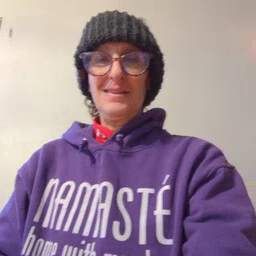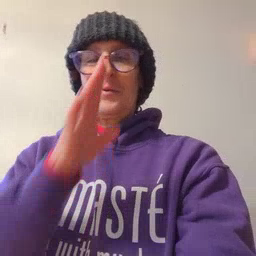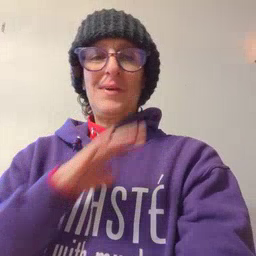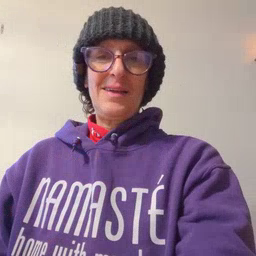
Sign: quiet